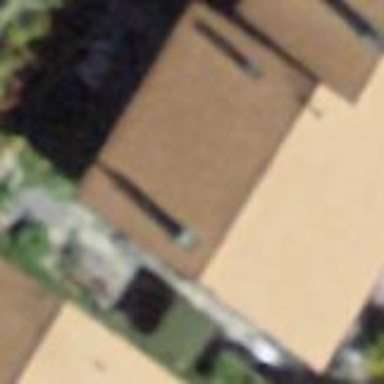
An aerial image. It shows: Building with gabled roof oriented across its structure.